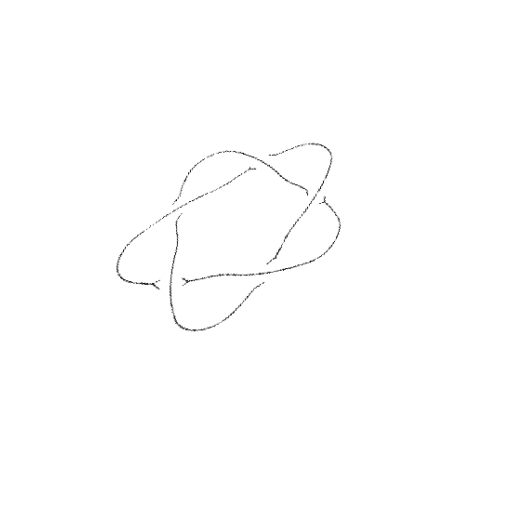
Crossing number: 5